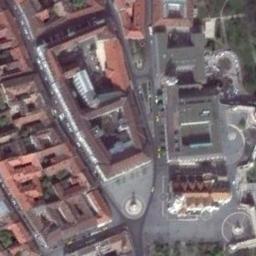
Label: palace